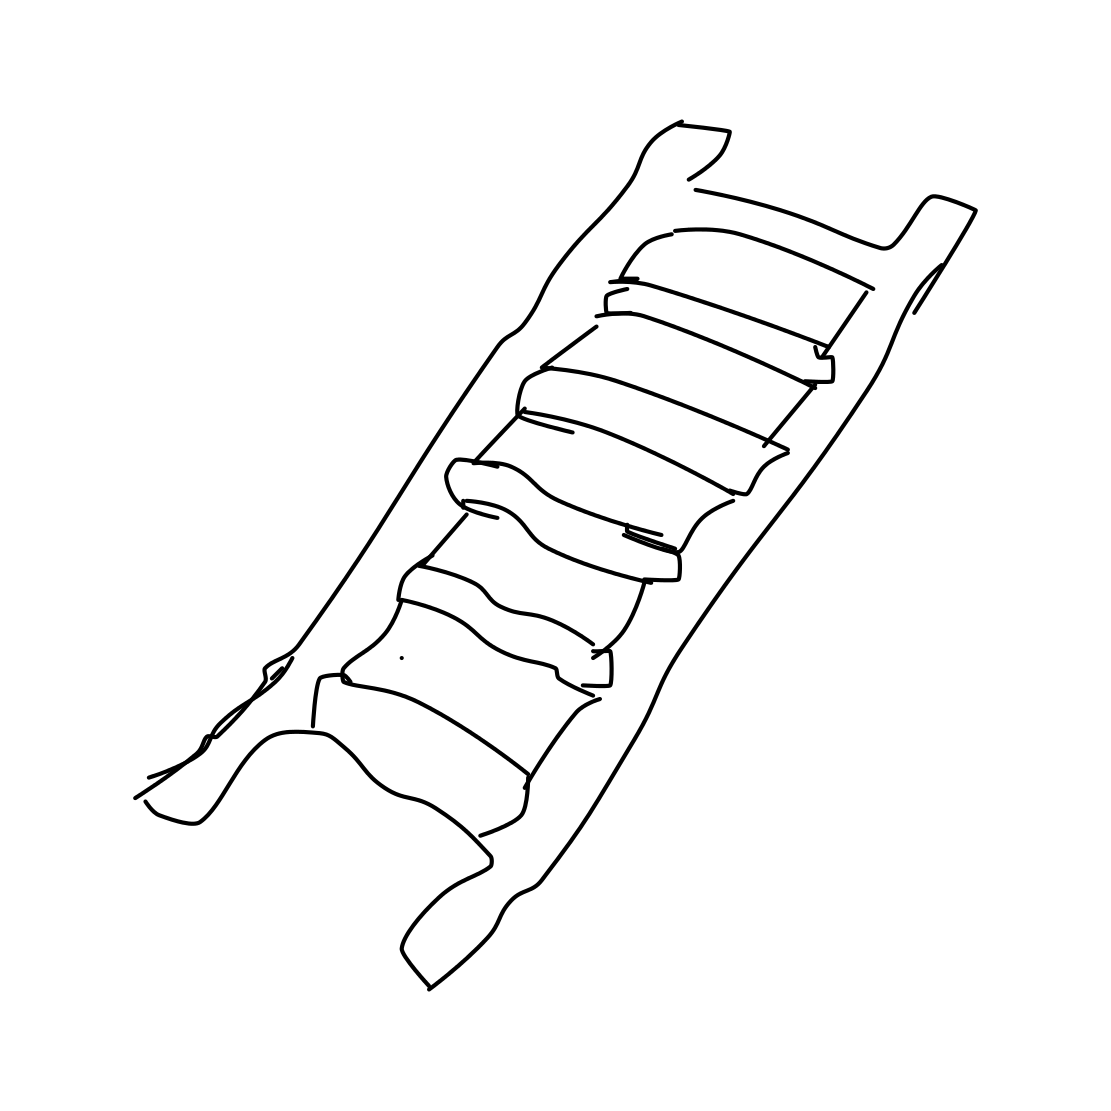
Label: ladder